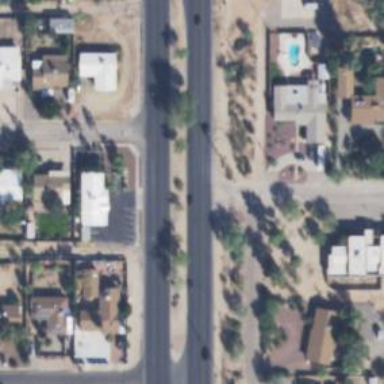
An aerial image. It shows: Alley classified as service road.